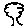
Label: tree